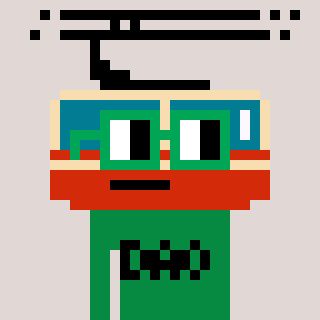
a pixel art character with square green glasses, a tram wagon-shaped head and a green-colored body on a warm background